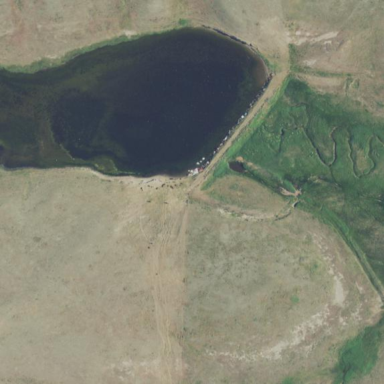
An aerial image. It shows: Reservoir.